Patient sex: M
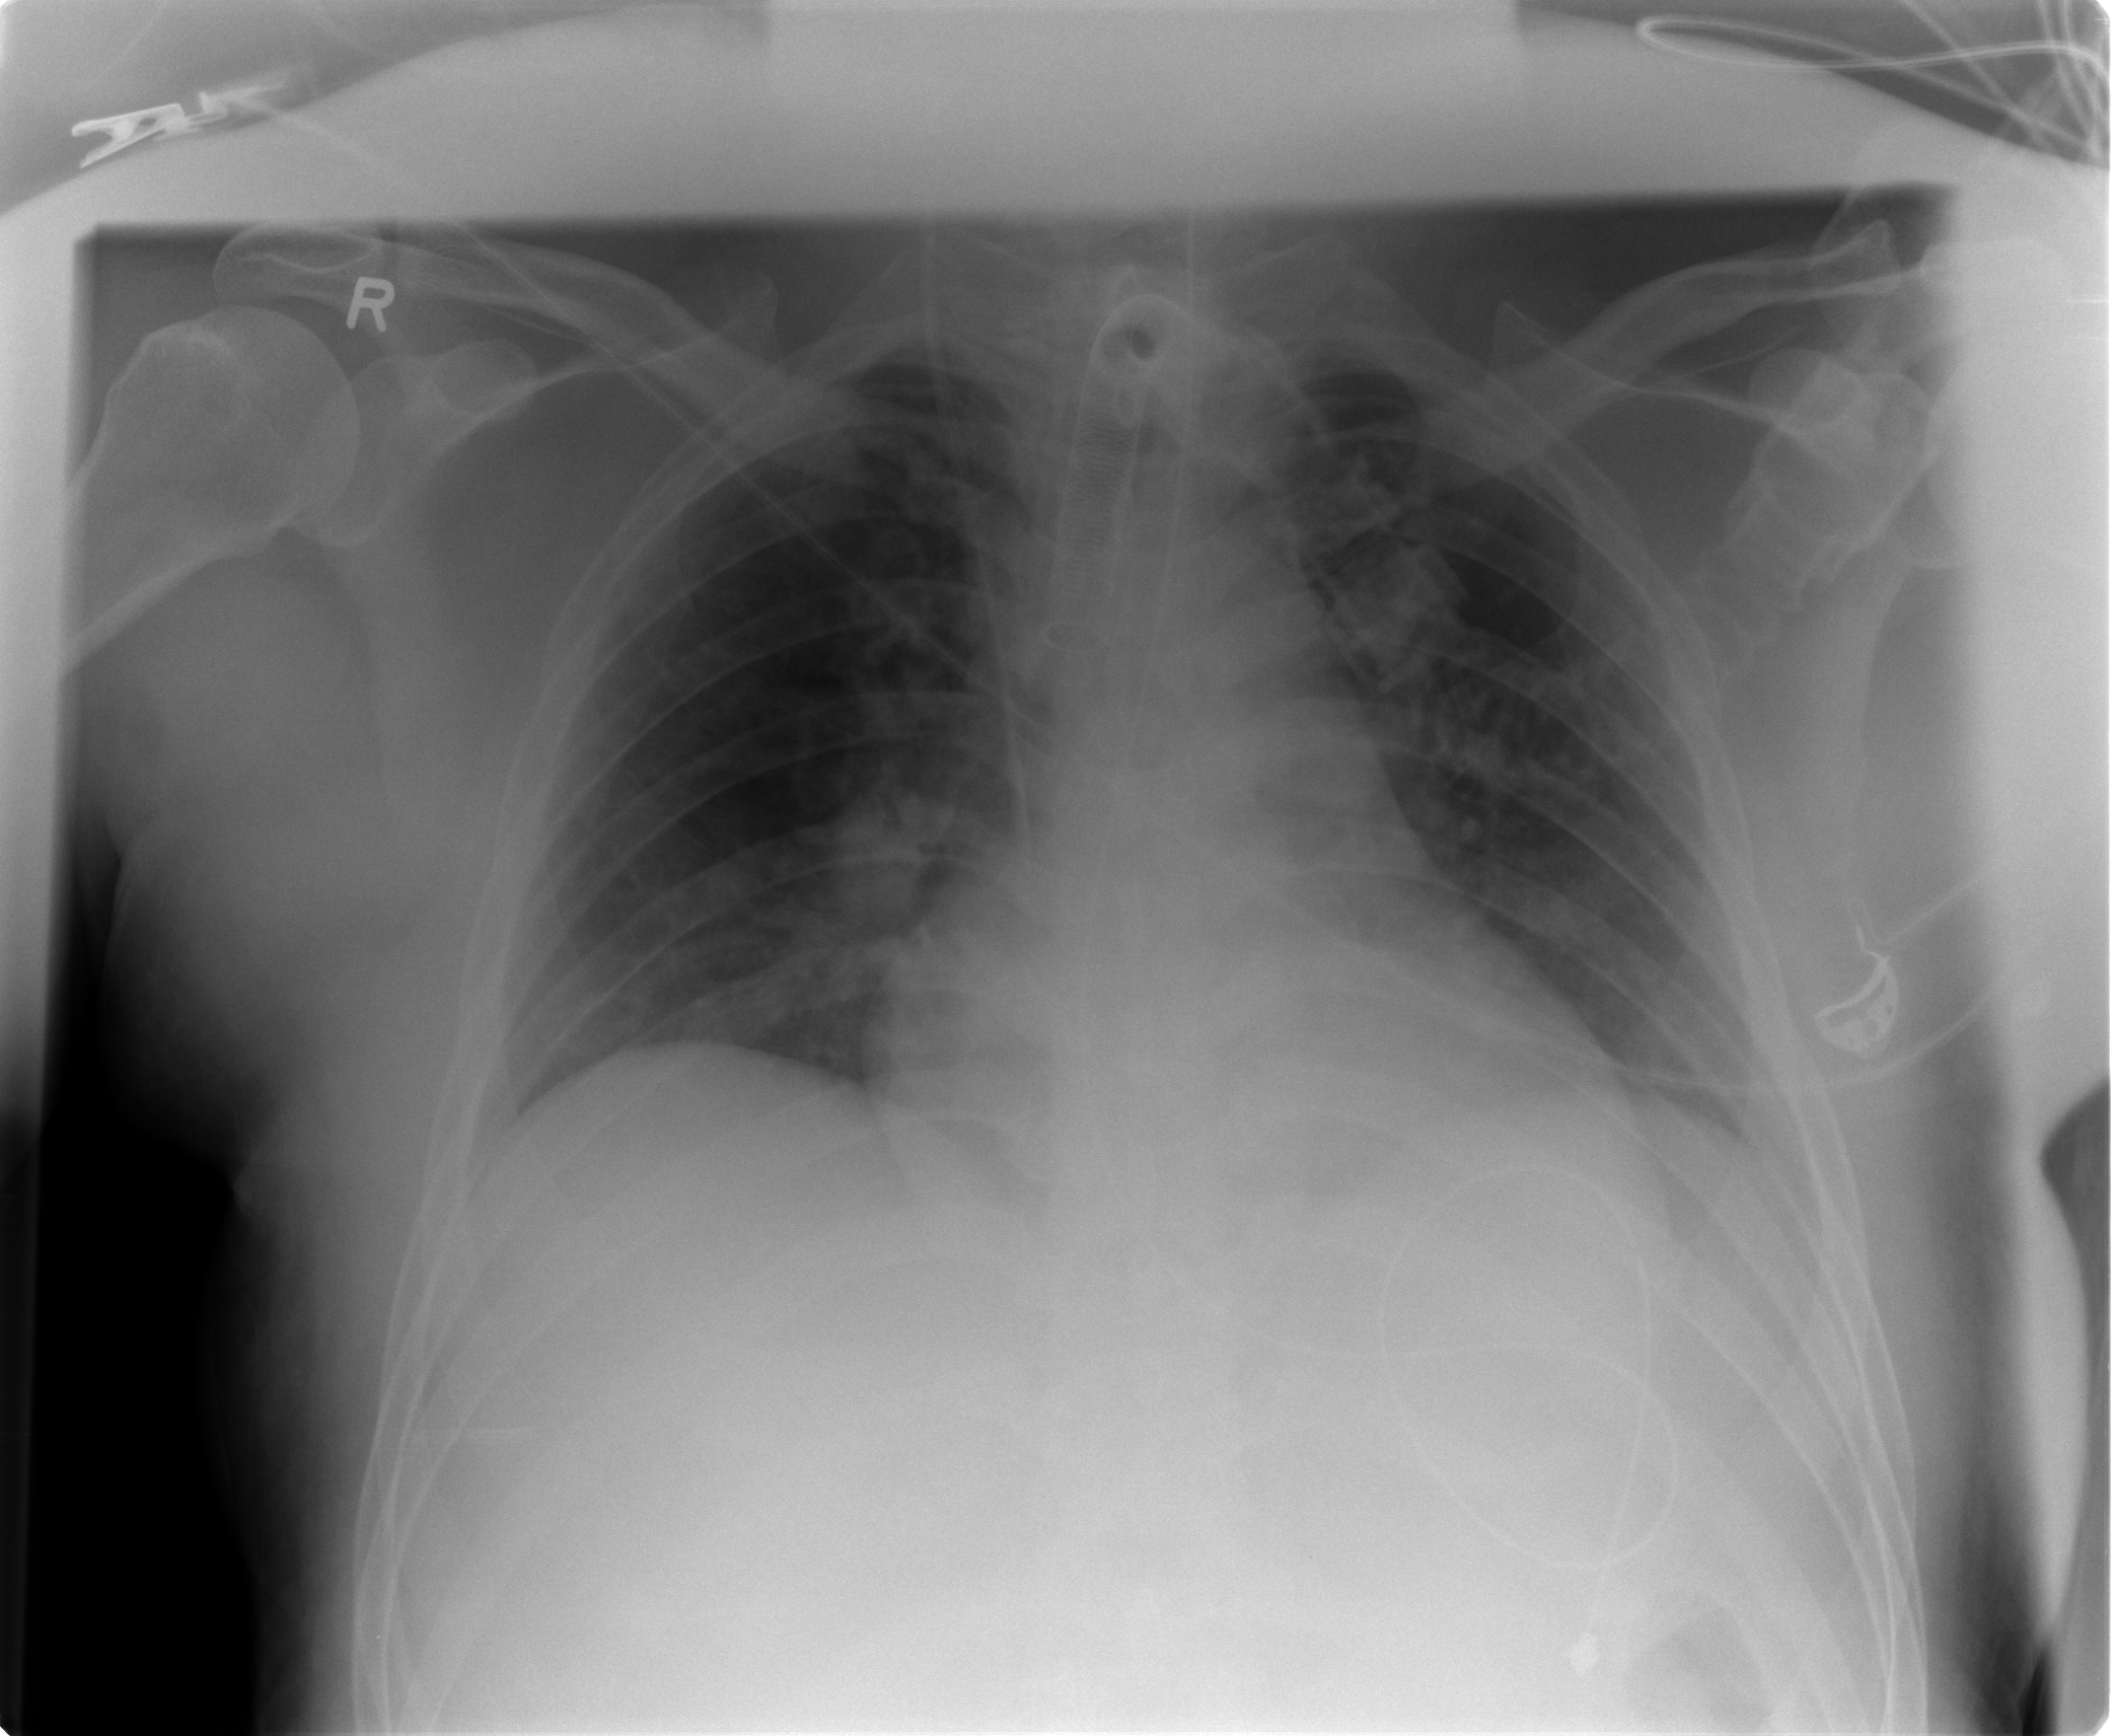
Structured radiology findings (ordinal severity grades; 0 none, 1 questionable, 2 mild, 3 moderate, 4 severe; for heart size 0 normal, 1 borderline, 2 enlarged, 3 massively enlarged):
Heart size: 1
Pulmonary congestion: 1
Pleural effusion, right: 0
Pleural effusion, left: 0
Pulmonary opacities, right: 0
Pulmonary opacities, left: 0
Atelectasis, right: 0
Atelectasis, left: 0